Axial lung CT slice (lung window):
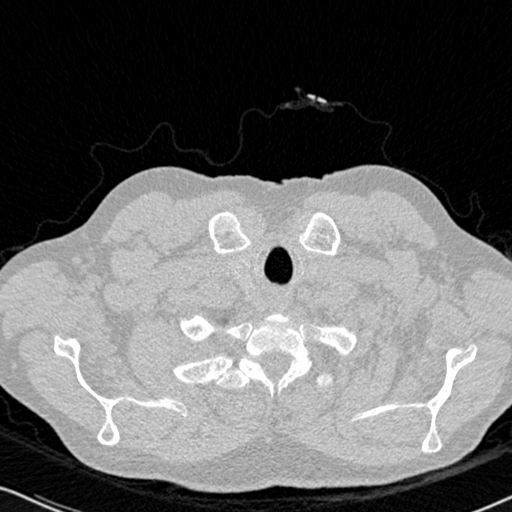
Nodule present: no